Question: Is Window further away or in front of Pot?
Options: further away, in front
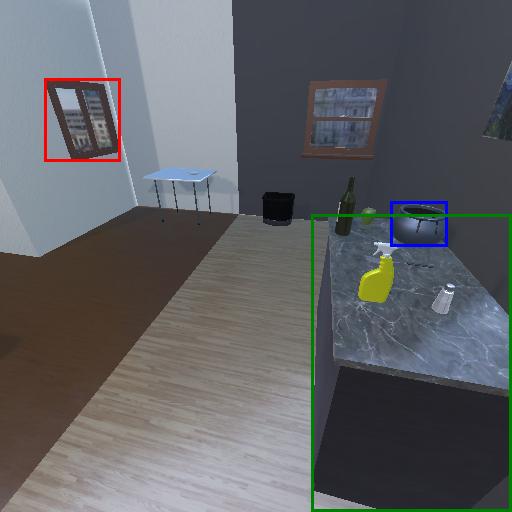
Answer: further away